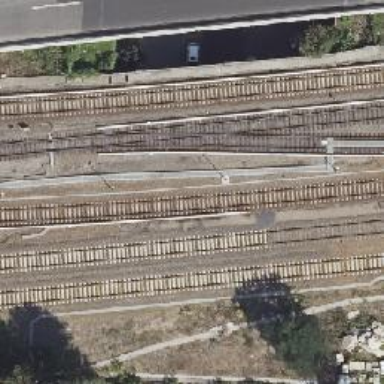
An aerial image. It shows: Siding service on electrified light rail railway.